Question: I have a widescreen monitor and I want to keep aspect ratio of my application and even handle "wrong" resolution that might be set.
For example monitor can display perfect circle with resolution 1920x1080.
But circle looks like ellipse when resolution 1400x1050 is set.
Our client is really picky on this and asks to determine and resize app to display perfect circle with any resolution and monitor we can handle.

So is it possible somehow to scale application and keep aspect ratio to display it with proper proportions on real device?
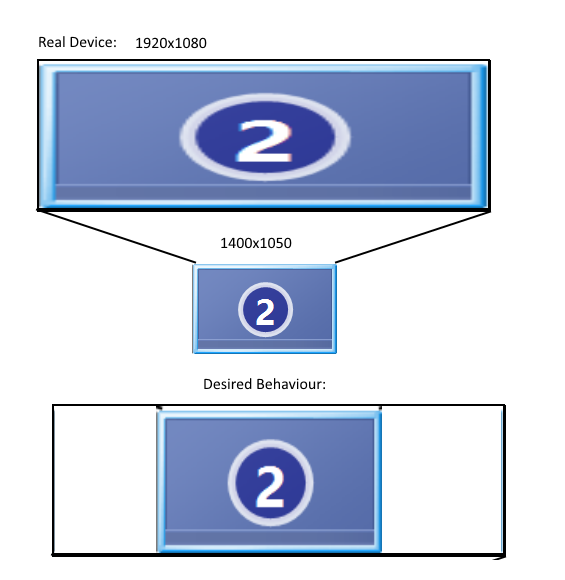
Answer: You could override the 'OnResize' event of the 'Form' to preserve its aspect ratio:
'''
private static readonly Size MaxResolution = GetMaxResolution();
private static double AspectRatio = (double)MaxResolution.Width / MaxResolution.Height;
private readonly PointF Dpi;
public YourForm() // constructor
{
Dpi = GetDpi();
AspectRatio *= Dpi.X / Dpi.Y;
}
private PointF GetDpi()
{
PointF dpi = PointF.Empty;
using (Graphics g = CreateGraphics())
{
dpi.X = g.DpiX;
dpi.Y = g.DpiY;
}
return dpi;
}
private static Size GetMaxResolution()
{
var scope = new ManagementScope();
var q = new ObjectQuery("SELECT * FROM CIM_VideoControllerResolution");
using (var searcher = new ManagementObjectSearcher(scope, q))
{
var results = searcher.Get();
int maxHResolution = 0;
int maxVResolution = 0;
foreach (var item in results)
{
if (item.GetPropertyValue("HorizontalResolution") == null)
continue;
int h = int.Parse(item["HorizontalResolution"].ToString());
int v = int.Parse(item["VerticalResolution"].ToString());
if (h > maxHResolution || v > maxVResolution)
{
maxHResolution = h;
maxVResolution = v;
}
}
return new Size(maxHResolution, maxVResolution);
}
}
protected override void OnResize(EventArgs e)
{
base.OnResize(e);
int minWidth = Math.Min(Width, (int)(Height * AspectRatio));
if (WindowState == FormWindowState.Normal)
Size = new Size(minWidth, (int)(minWidth / AspectRatio));
}
'''
Assuming that the maximum screen resolution reflects the "square" requirement, you could get all the screen resolutions as described <URL>. You only need to find the "maximum" of them.
Notice, that Windows usually doesn't have real DPI values, I use DPI only to compare the horizontal DPI with the vertical one.